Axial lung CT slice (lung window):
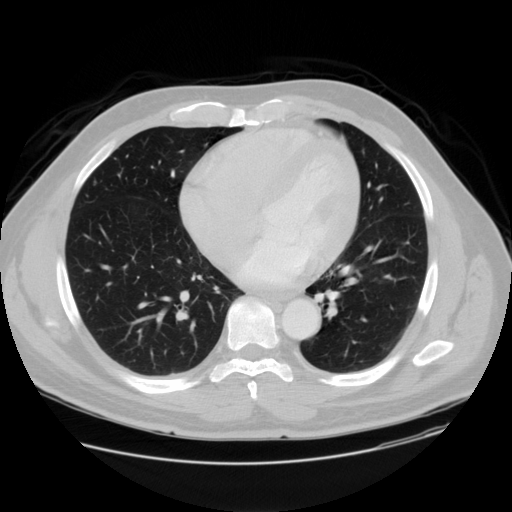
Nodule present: no